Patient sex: F
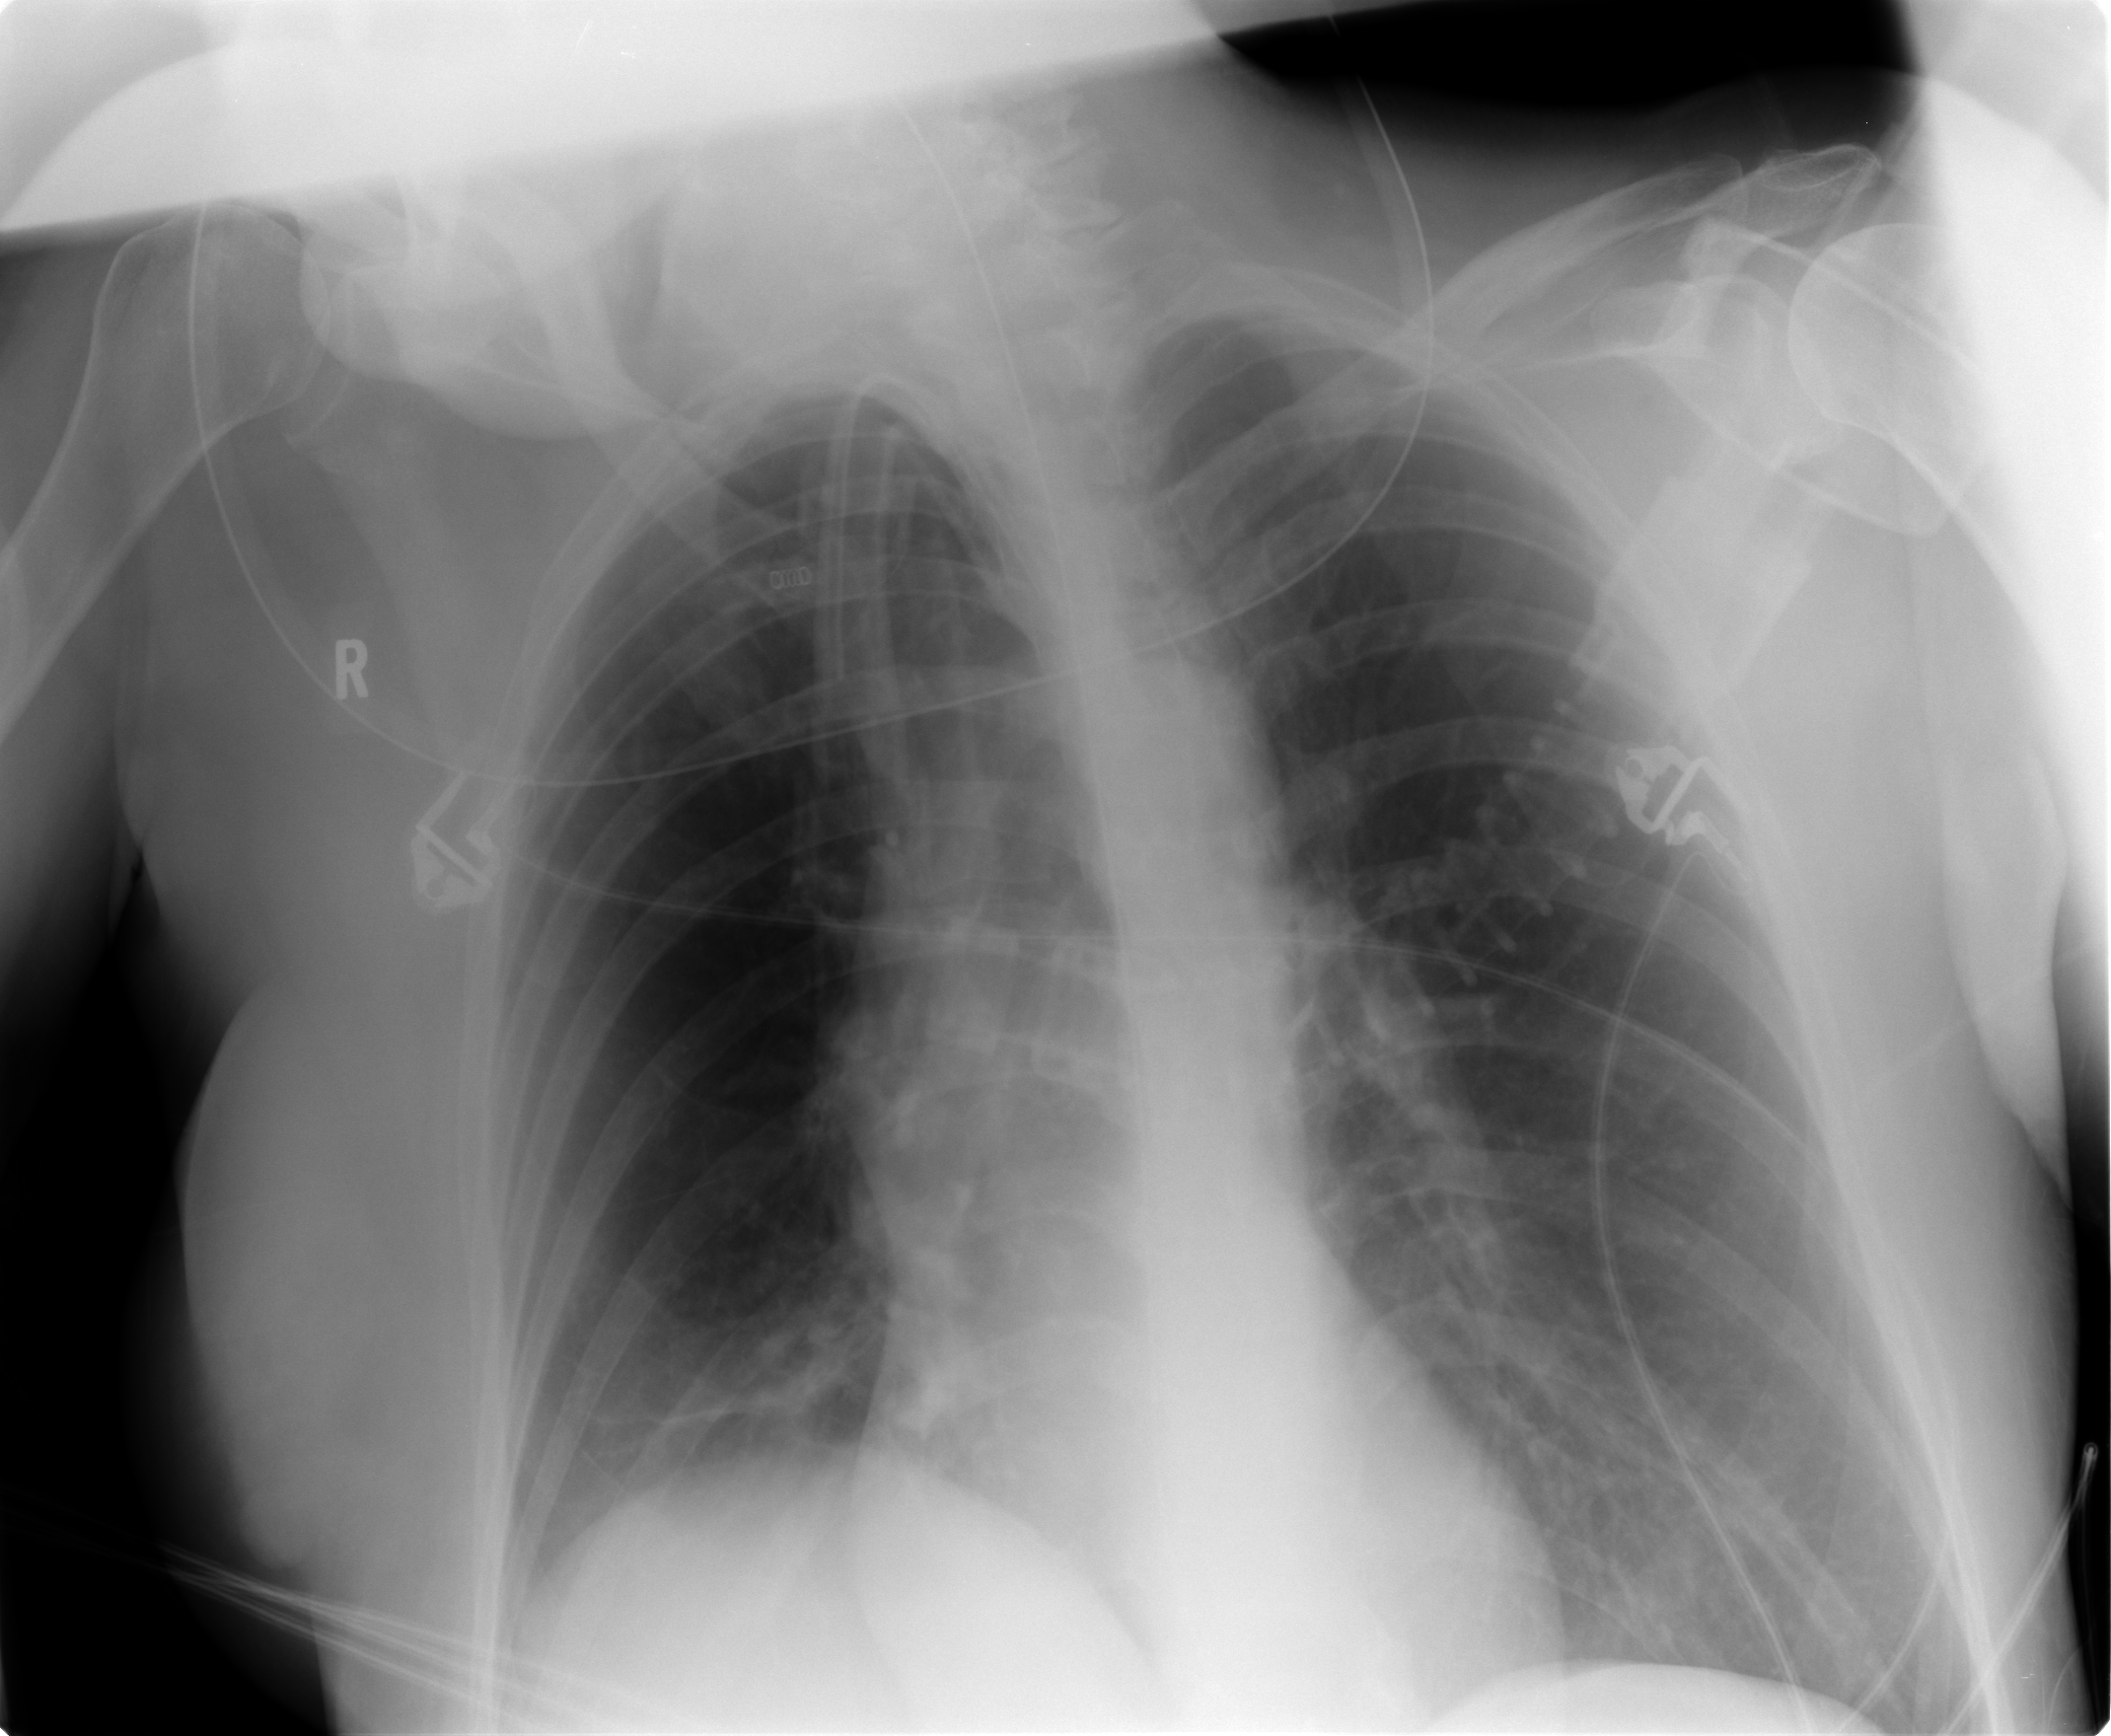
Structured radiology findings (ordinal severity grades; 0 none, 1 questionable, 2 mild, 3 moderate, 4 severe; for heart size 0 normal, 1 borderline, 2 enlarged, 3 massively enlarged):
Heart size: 0
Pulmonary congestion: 0
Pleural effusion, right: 0
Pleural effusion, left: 0
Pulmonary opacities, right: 0
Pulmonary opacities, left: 0
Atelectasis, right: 2
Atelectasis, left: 2